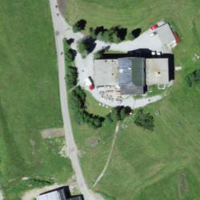
EUNIS habitat code: 26
Species observed at this site:
Juniperus communis
Sorbus aucuparia
Geum rivale
Alnus alnobetula
Bistorta vivipara
Arnica montana
Saxifraga oppositifolia